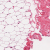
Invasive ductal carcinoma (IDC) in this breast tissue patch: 0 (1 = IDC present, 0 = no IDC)